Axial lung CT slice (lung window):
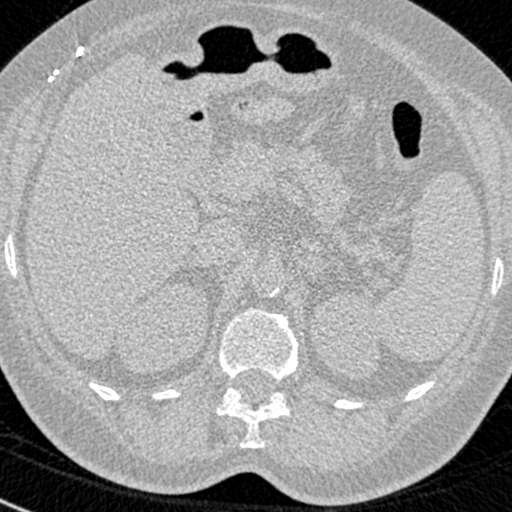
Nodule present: no